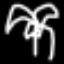
Label: palm tree